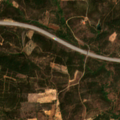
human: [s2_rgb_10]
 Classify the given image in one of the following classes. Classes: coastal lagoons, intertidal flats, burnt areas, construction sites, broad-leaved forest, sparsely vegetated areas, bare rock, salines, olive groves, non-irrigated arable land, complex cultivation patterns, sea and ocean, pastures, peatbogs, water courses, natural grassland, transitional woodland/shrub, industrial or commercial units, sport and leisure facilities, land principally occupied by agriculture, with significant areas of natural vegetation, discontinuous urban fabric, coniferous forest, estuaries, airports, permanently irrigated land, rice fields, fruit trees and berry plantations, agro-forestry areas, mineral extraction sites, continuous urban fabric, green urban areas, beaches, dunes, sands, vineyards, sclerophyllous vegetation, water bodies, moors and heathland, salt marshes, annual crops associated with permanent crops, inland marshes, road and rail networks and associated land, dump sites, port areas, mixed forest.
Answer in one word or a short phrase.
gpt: complex cultivation patterns, land principally occupied by agriculture, with significant areas of natural vegetation, coniferous forest, moors and heathland, transitional woodland/shrub